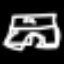
Label: pants